Field crop: maize
Growth stage: 2
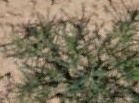
Species: salsola